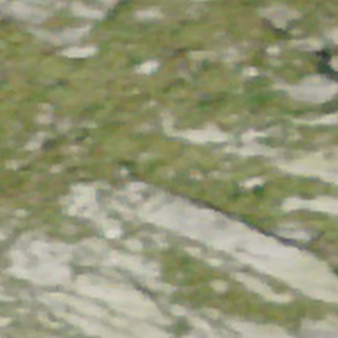
Label: other